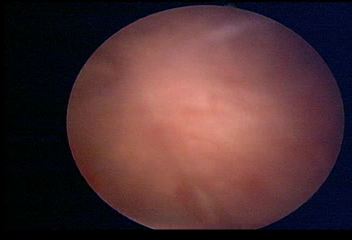
Modality: WLC
Class: Normal mucosa
Bladder cancer association: No